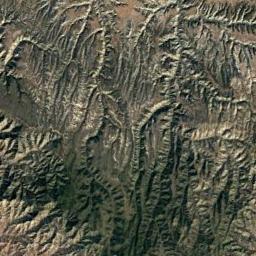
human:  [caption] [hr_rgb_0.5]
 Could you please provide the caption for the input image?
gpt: The mountains are winding and undulating .

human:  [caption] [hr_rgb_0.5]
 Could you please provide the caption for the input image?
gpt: The mountain is full of bare land with lines of green plants .

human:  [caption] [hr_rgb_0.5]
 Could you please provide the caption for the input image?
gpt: Eighty percent of the area on this mountain is covered by vegetation .

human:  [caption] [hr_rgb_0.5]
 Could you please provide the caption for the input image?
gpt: The folded mountain has a continuous series of rugged mountains .

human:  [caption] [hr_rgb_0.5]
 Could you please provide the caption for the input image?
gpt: There are many cracks on the brown mountain .